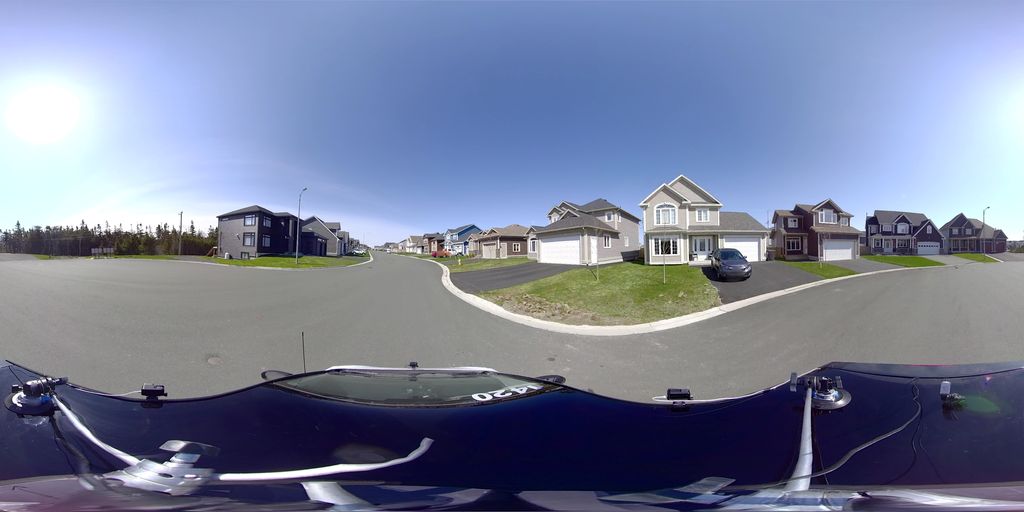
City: st_johns